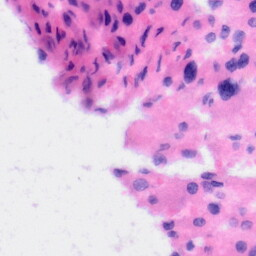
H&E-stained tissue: Liver